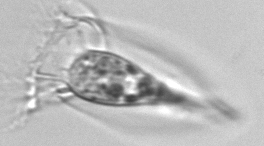
Label: Tintinnina